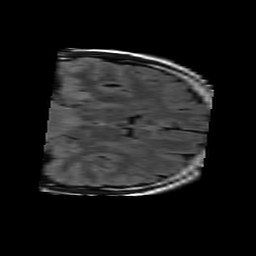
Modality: FLAIR
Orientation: coronal
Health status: ill
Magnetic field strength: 3 T